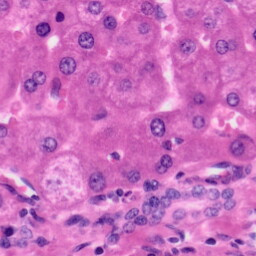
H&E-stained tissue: Liver